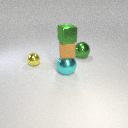
small green metal cube above small brown rubber cube